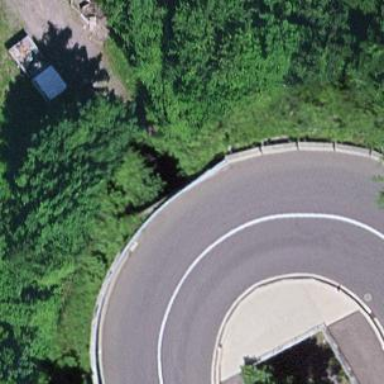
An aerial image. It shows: Path going through tunnel.